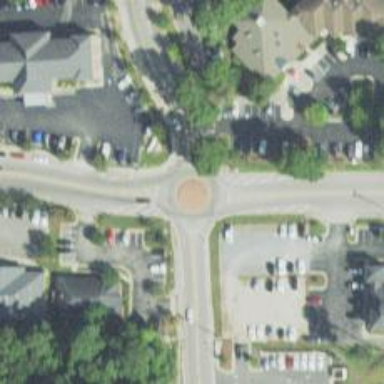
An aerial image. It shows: Mini-roundabout at junction with roundabout.